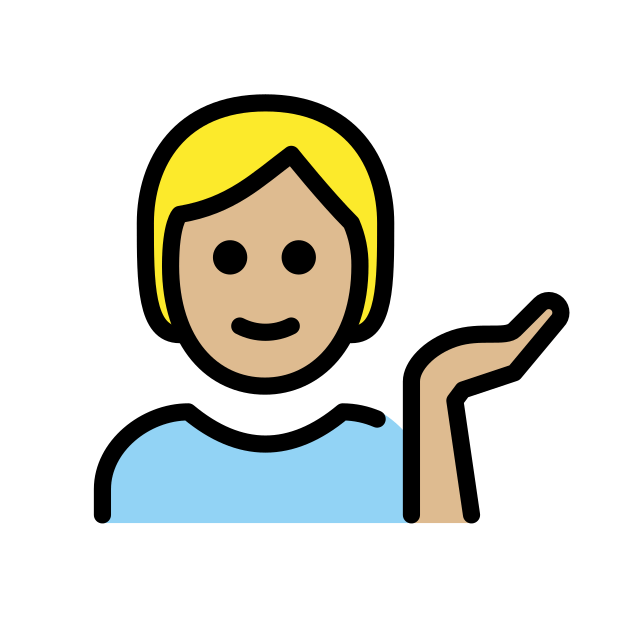
person tipping hand: medium-light skin tone